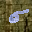
Label: 5